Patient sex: M
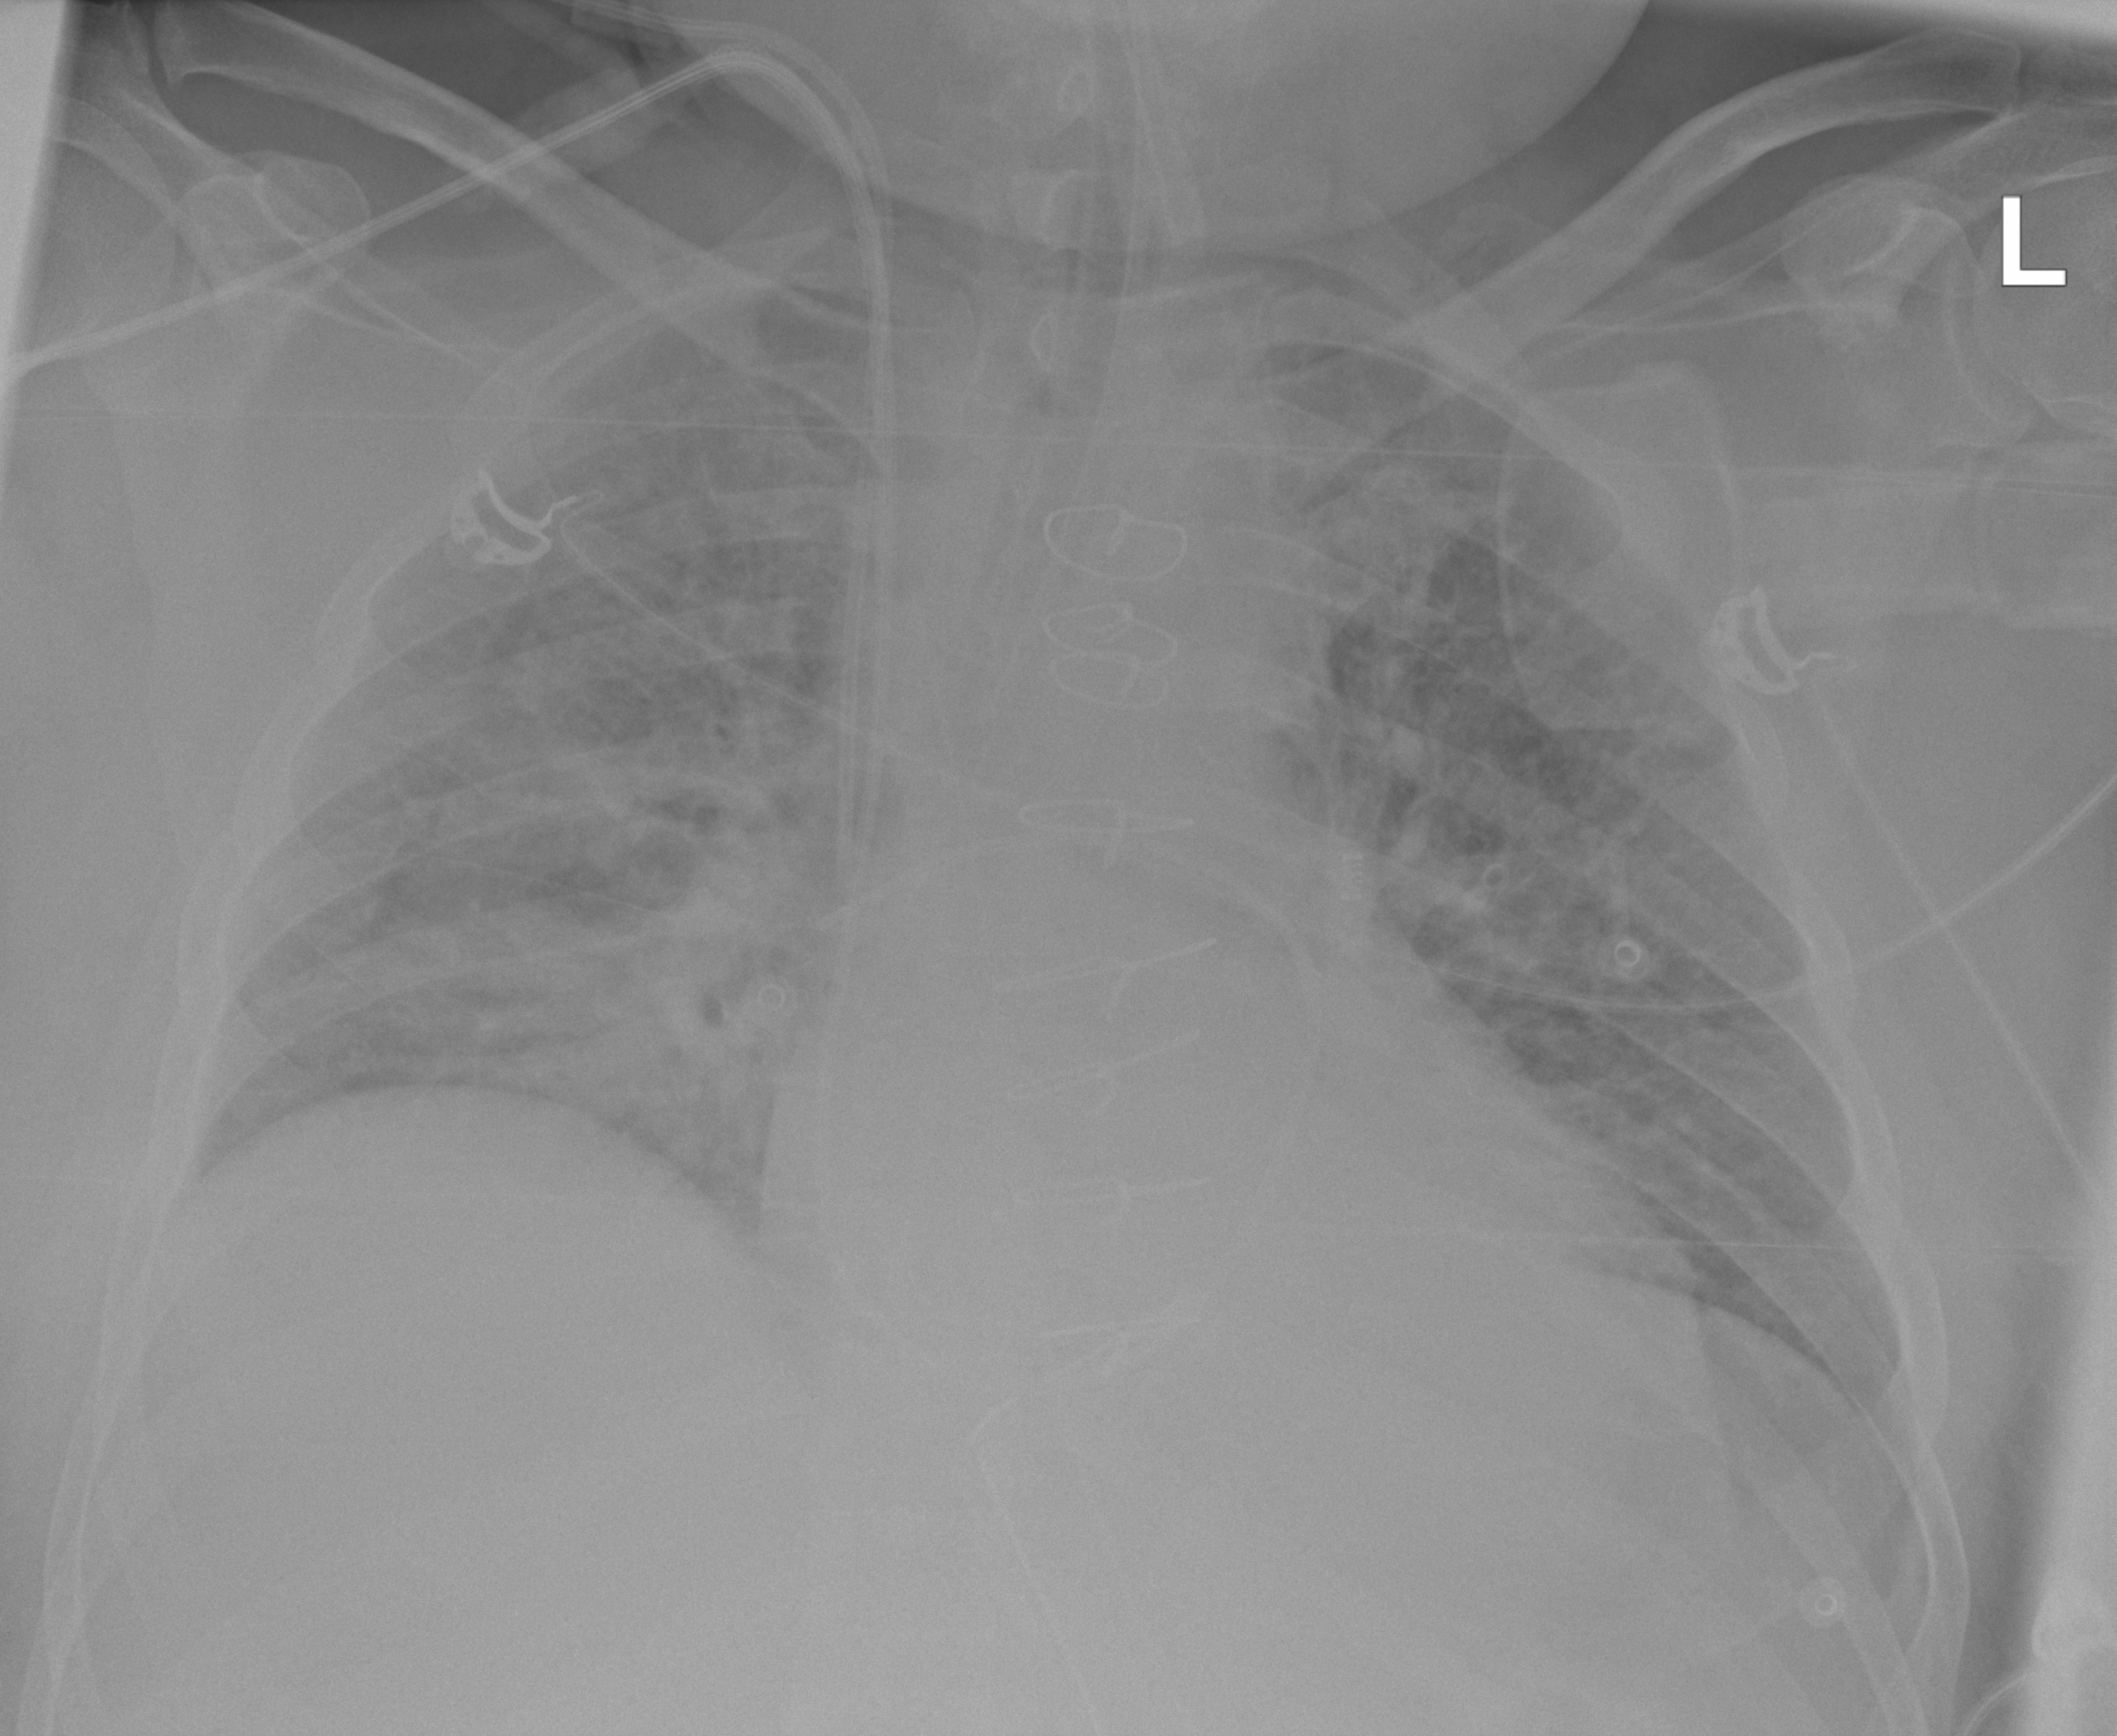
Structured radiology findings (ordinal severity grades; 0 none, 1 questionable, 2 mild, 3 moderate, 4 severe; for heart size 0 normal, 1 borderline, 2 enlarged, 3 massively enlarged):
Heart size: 1
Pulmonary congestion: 3
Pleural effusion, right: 0
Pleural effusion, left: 0
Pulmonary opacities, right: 2
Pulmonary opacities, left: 2
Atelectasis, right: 2
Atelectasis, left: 2